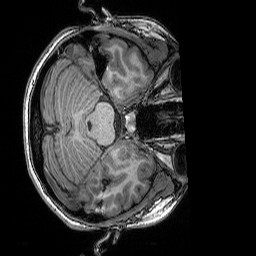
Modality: T1w
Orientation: axial
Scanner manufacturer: siemens
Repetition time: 2.25 s
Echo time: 0.00418 s